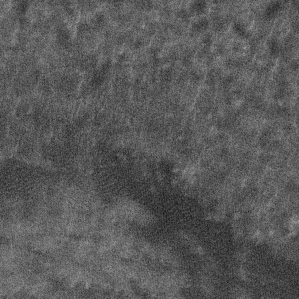
Label: frost